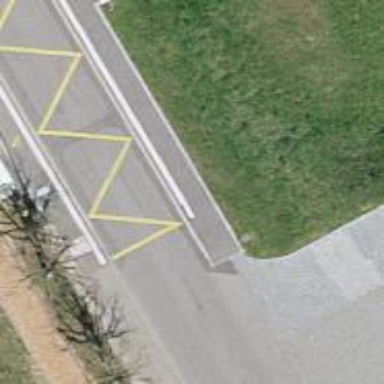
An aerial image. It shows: Bus stop with designated stop position for public transport.